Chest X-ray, PA view. Patient: 51 years old, sex M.
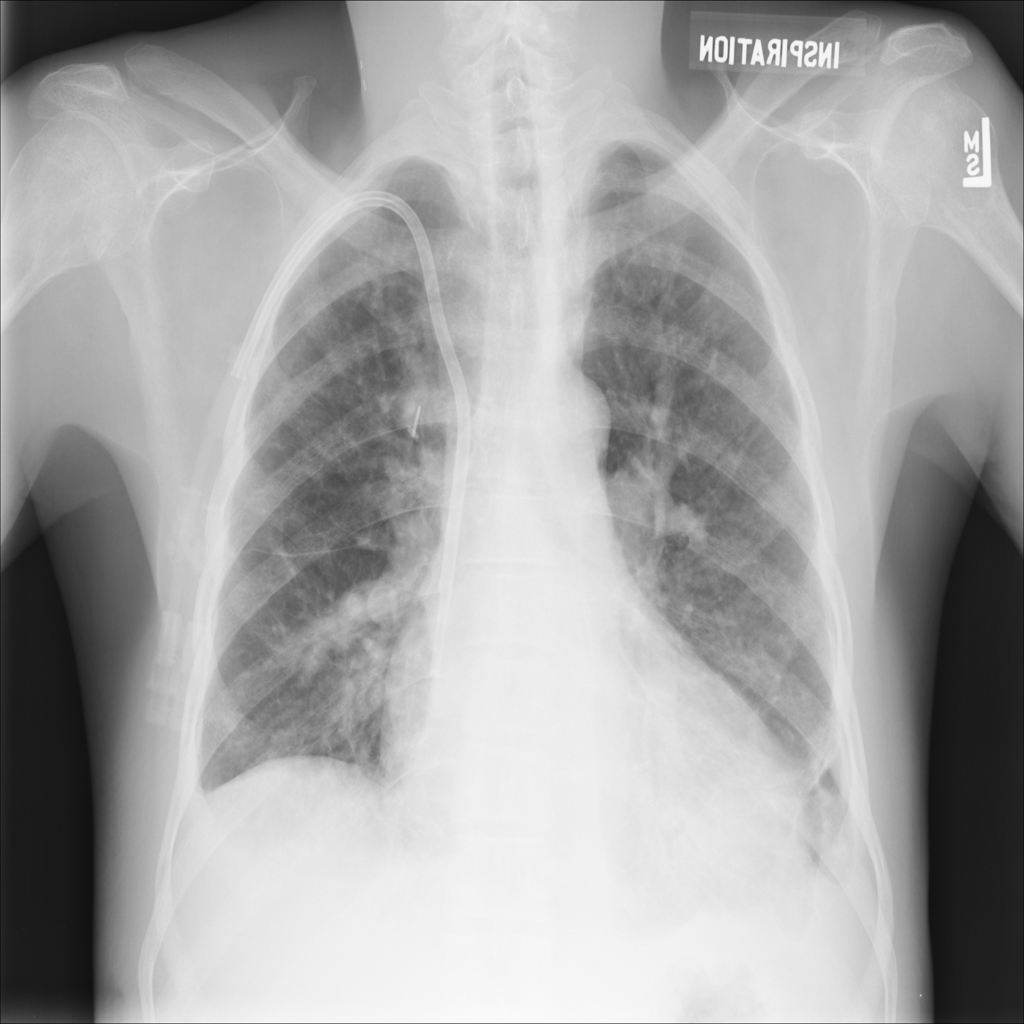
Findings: Effusion